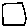
Label: square